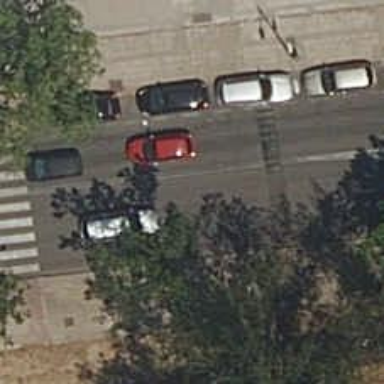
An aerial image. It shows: Bump for traffic calming.